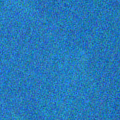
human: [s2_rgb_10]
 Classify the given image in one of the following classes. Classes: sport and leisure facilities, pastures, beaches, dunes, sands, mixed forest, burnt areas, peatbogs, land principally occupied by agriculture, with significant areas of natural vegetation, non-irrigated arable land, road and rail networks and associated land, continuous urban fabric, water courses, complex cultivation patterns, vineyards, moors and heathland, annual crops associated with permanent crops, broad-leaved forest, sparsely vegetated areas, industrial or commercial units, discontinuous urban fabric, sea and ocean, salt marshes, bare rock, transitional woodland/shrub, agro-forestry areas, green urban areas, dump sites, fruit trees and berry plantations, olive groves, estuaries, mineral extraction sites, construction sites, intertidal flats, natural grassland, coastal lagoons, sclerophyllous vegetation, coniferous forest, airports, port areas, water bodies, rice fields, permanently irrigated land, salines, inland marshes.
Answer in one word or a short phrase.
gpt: sea and ocean